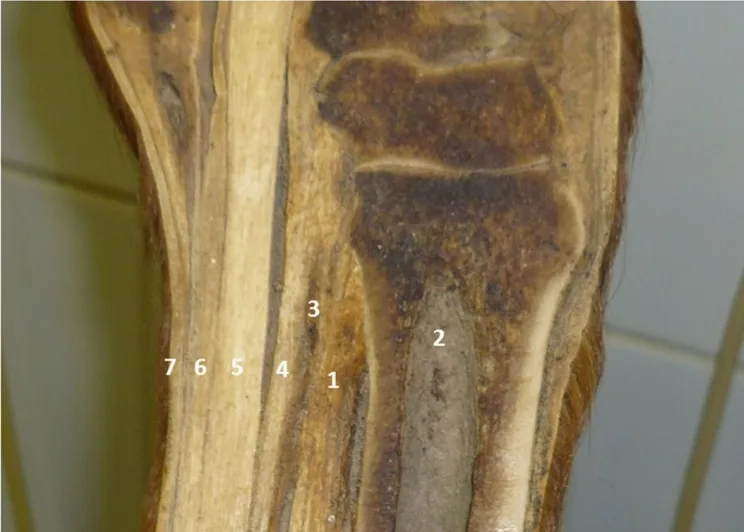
Longitudinal anatomical section of the proximal metacarpus showing the origin of the proximal third interosseus muscle (suspensory ligament) over the third metacarpal bone and distal carpus. 1 - suspensory ligament; 2 - third metacarpal bone; 3 - deep palmar metacarpal vascular anastomosis; 4 - accessory ligament of the deep digital flexor tendon; 5 - deep digital flexor tendon; 6 - superficial digital flexor tendon; 7 - skin (A).
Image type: radiology (x_ray)